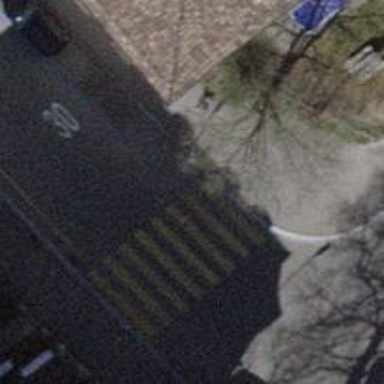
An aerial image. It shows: Uncontrolled zebra crossing on the road.